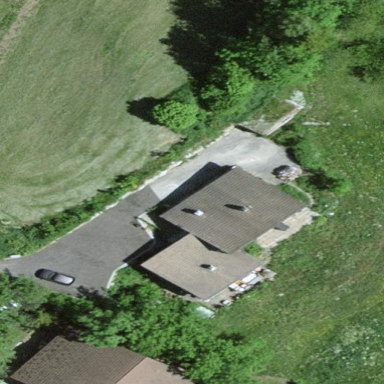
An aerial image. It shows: Simple house.